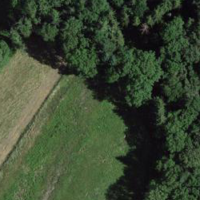
EUNIS habitat code: 52
Species observed at this site:
Sanicula europaea